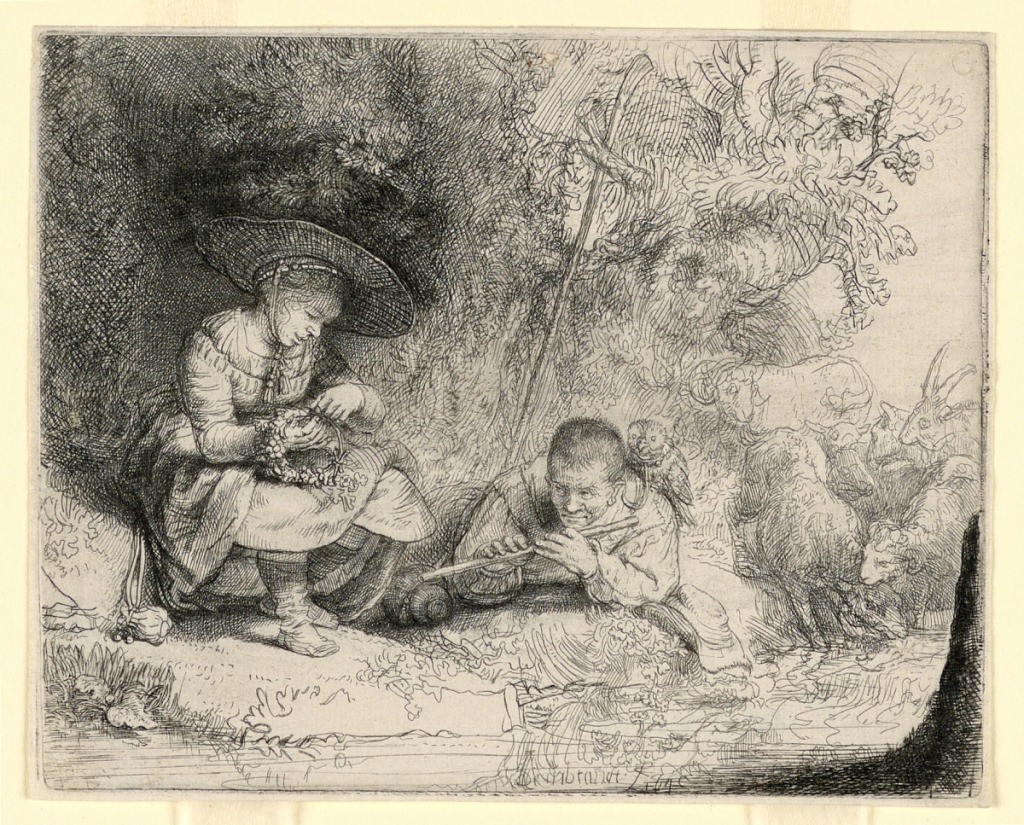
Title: The Flute Player
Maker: Rembrandt Harmensz van Rijn, Dutch, 1606–1669
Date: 1642
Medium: Etching and drypoint on off-white laid paper
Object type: Print
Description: Horizontal rectangle. Two figures in the foreground: A girl at left is seated, amking a garland; shepherd at right reclines on ground, playing a flute. Sheep in right background.